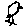
Label: bird